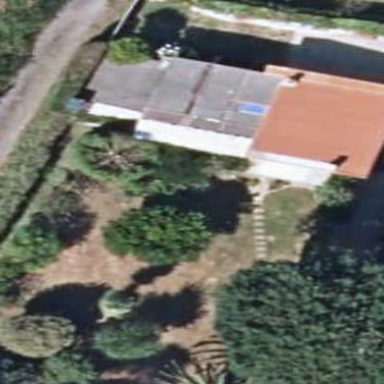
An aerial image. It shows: Simple and straightforward house.